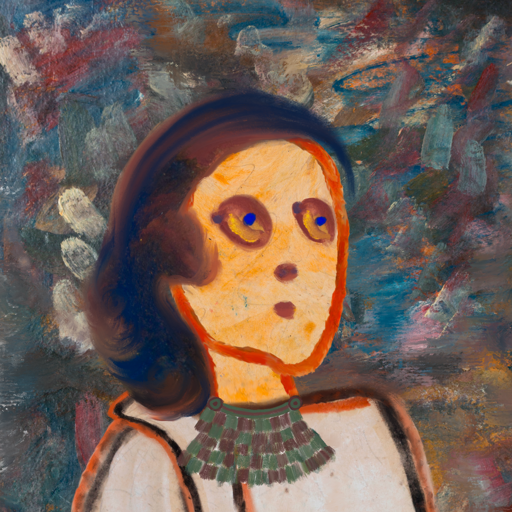
Background: Boggyland, Head And Neck Side: Experience, Face Side: Mother_And_Son_Son, Bust: Roy_Bahadur, Hair Side: Mother_And_Son_Son, Head Accessory: Blank, Second Necklace: After_Raid, Necklace: Blank, Baby: Blank